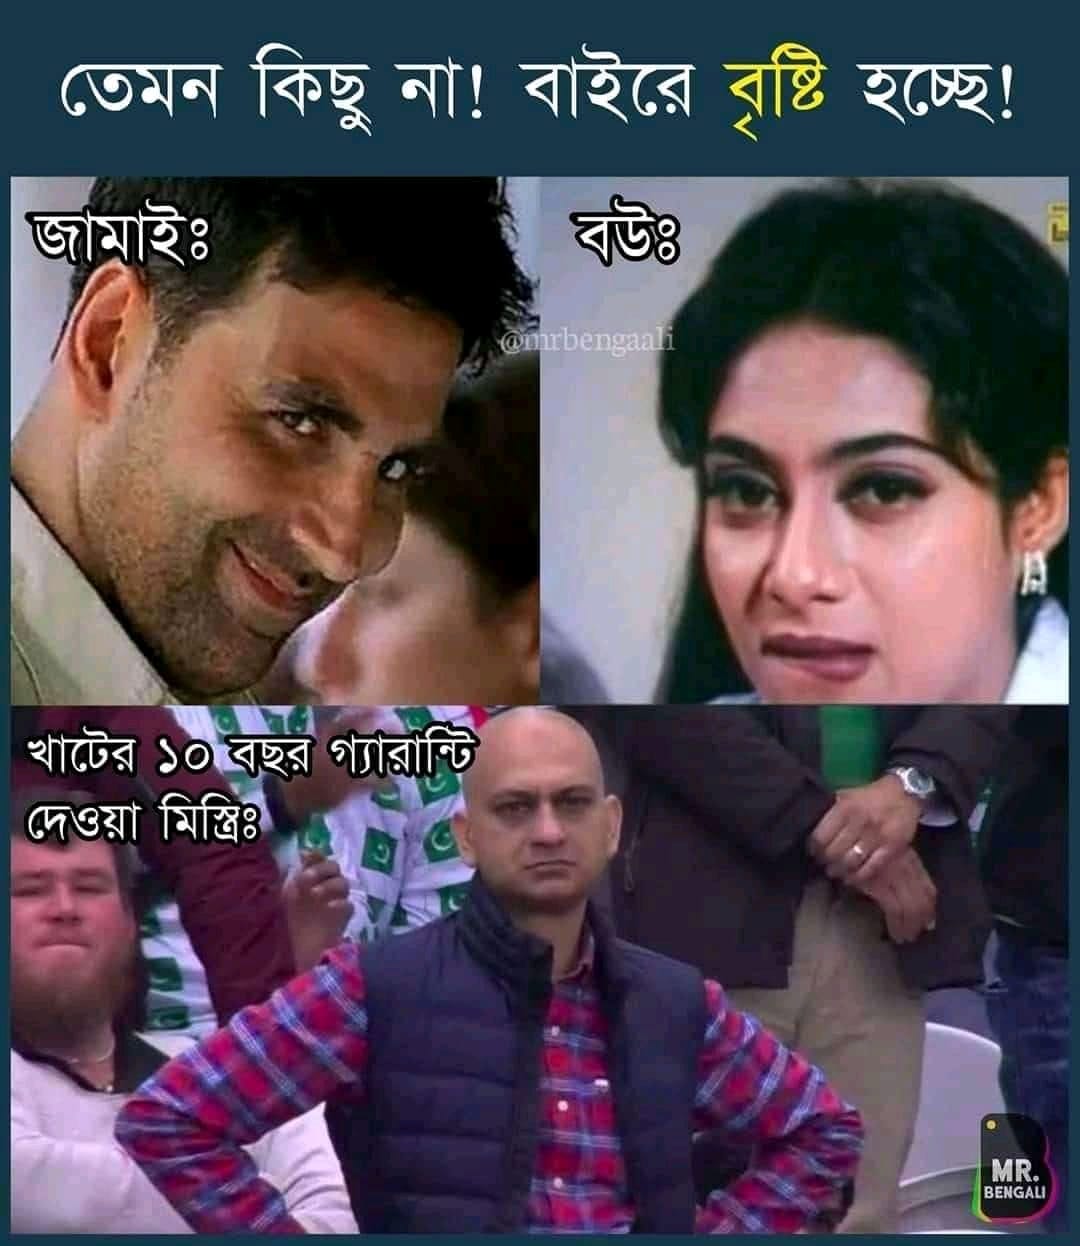
Caption:   তেমন কিছু না ! বাইরে বৃষ্টি হচ্ছে !     জামাই      বউ    খাটের ১০ বছর গ্যারান্টি দেওয়া মিস্ত্রি
Label: hate